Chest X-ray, AP view. Patient: 73 years old, sex F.
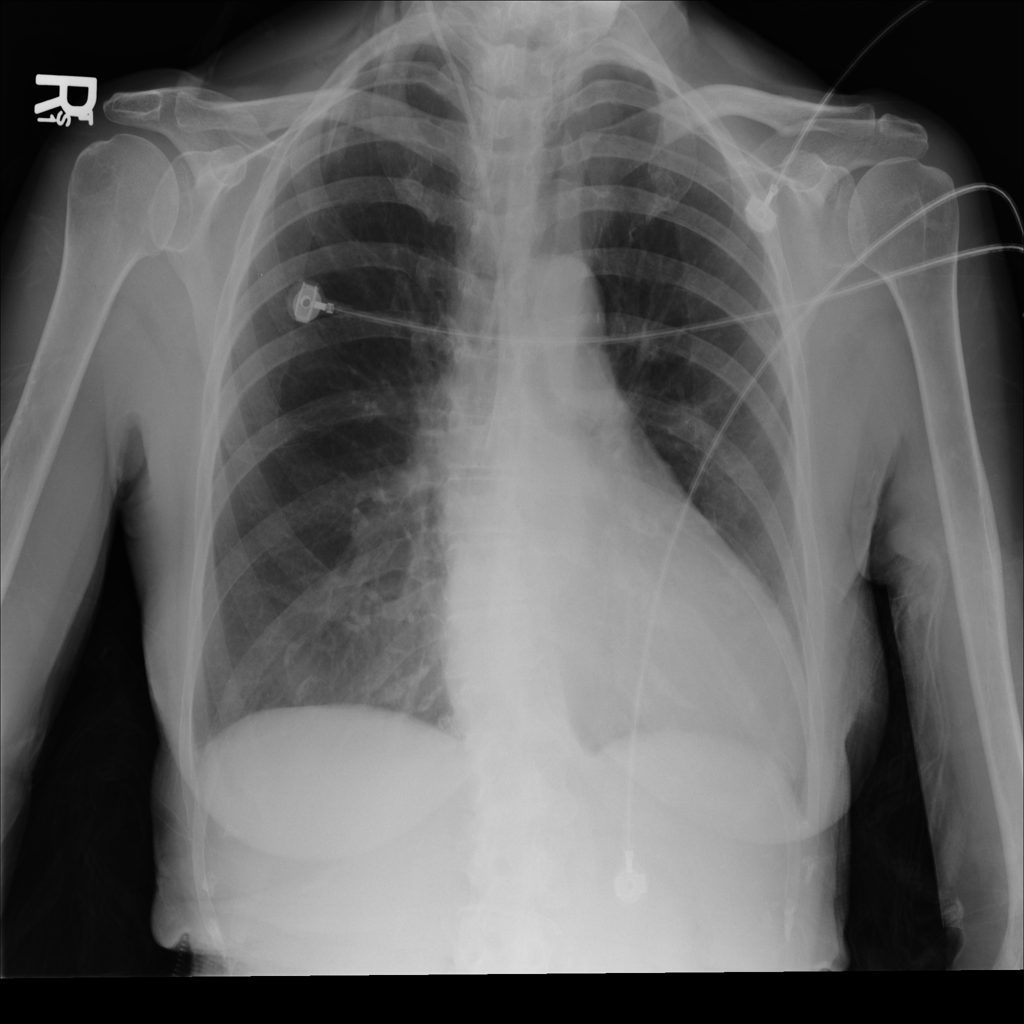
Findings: Cardiomegaly